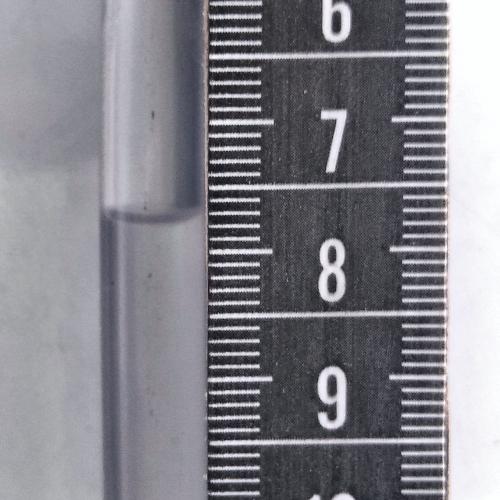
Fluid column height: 7.8 cm